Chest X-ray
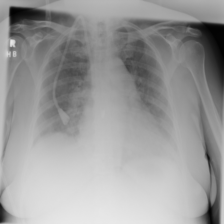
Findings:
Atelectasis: negative
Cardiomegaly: negative
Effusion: negative
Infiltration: negative
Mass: negative
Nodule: negative
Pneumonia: negative
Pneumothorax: negative
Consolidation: negative
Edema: negative
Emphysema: negative
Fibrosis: negative
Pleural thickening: negative
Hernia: negative